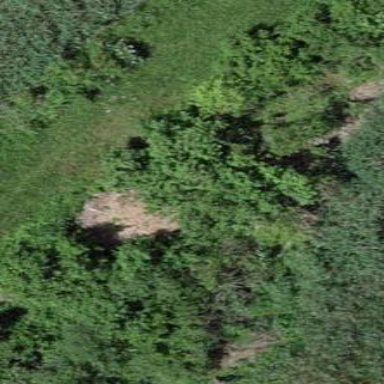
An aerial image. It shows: Area covered in scrub vegetation.